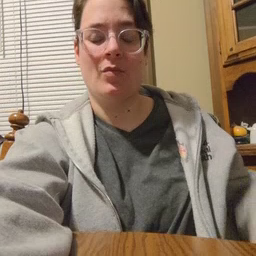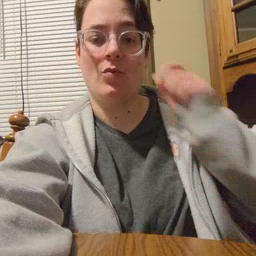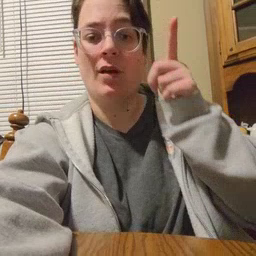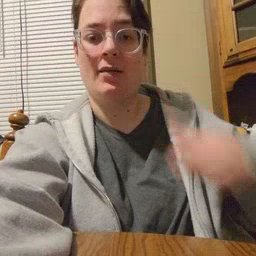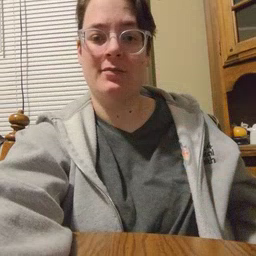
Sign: wake